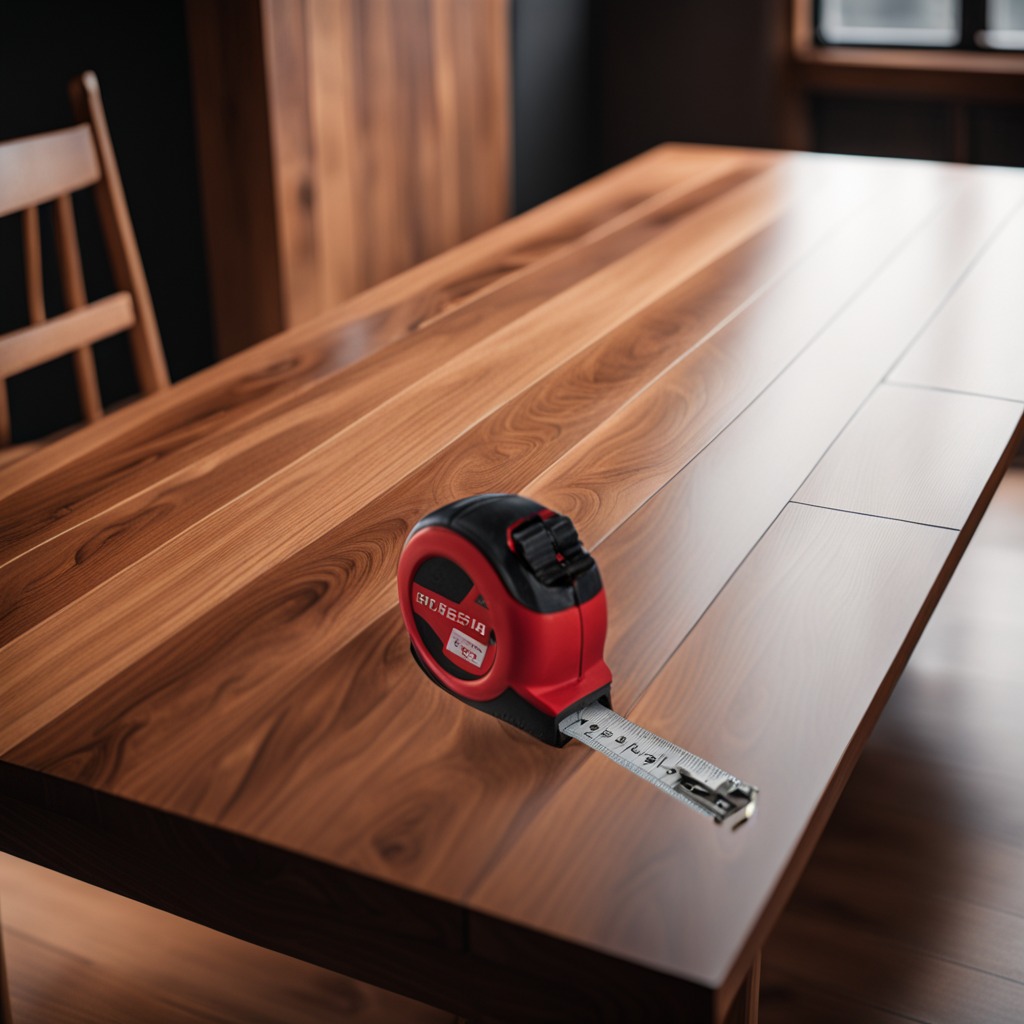
A measuring tape is lying on the wooden table.